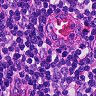
Metastatic tissue present: no